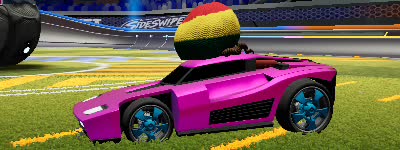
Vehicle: breakout